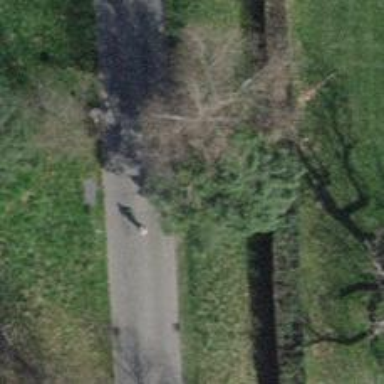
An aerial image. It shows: Bench.